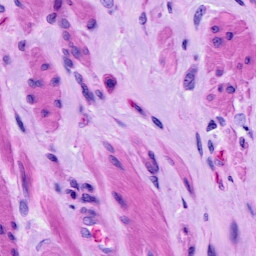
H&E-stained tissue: Ovarian